Interaction volume radius: 5 \u00c5
Interaction volume height: 15 \u00c5
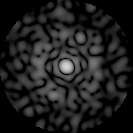
Disorder parameter: 0.8318